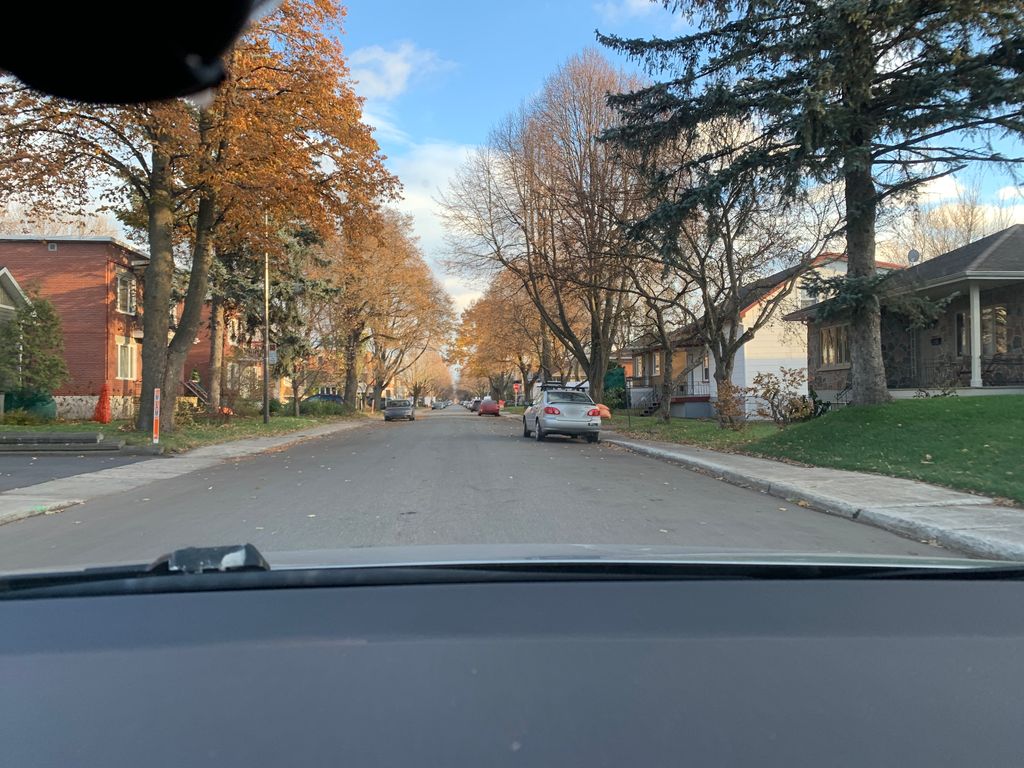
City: quebec_city